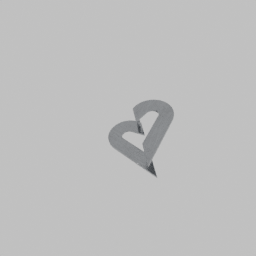
Label: mechanical